Field crop: maize
Growth stage: 2
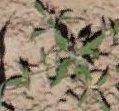
Species: atriplex